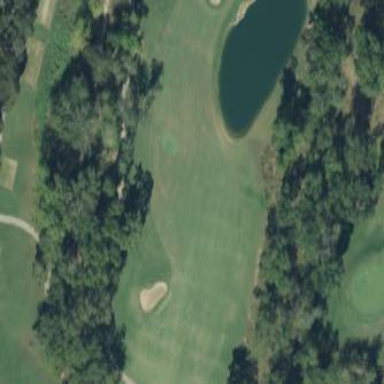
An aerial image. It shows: Golf fairway surrounded by grass.